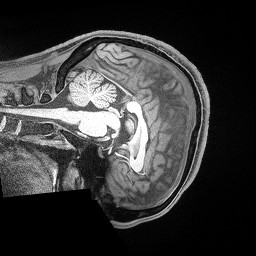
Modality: T1w
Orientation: sagittal
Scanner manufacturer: siemens
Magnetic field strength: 3 T
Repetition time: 2.53 s
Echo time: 0.00169 s